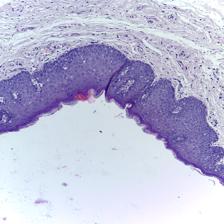
Diagnosis: Normal